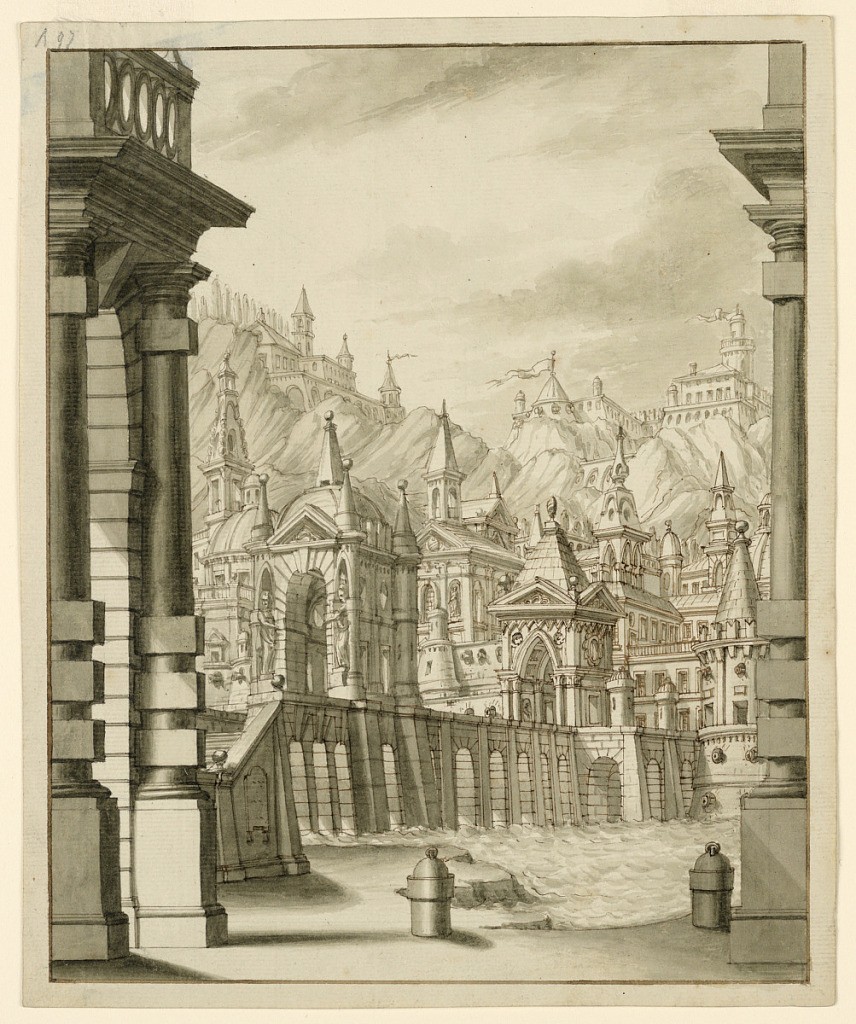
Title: Stage Design, Town on Hill with Turreted Buildings
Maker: Bibiena Family, 1657
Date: late 18th century
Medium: Pen and brown ink, brush and gray wash on laid paper
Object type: Drawing
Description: Vertical rectangle. Bridge leading across river toward town with many turrets, climbing up the hill.